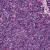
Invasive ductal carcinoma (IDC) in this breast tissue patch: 1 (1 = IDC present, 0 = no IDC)